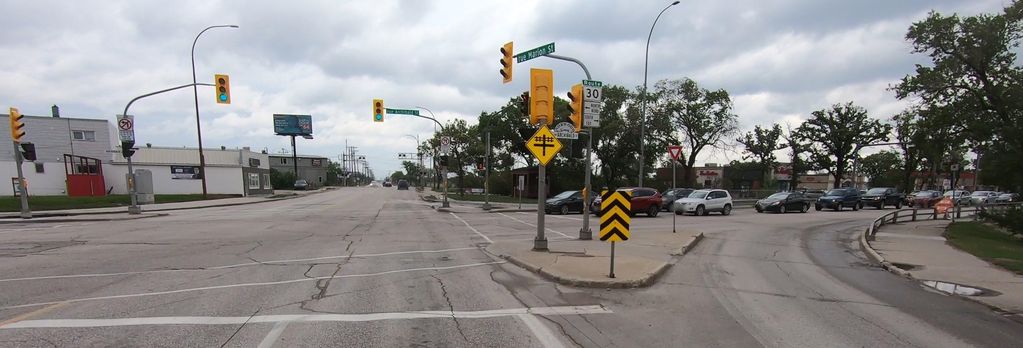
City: winnipeg